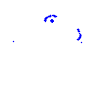
Particle: proton